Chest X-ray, AP view. Patient: 59 years old, sex M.
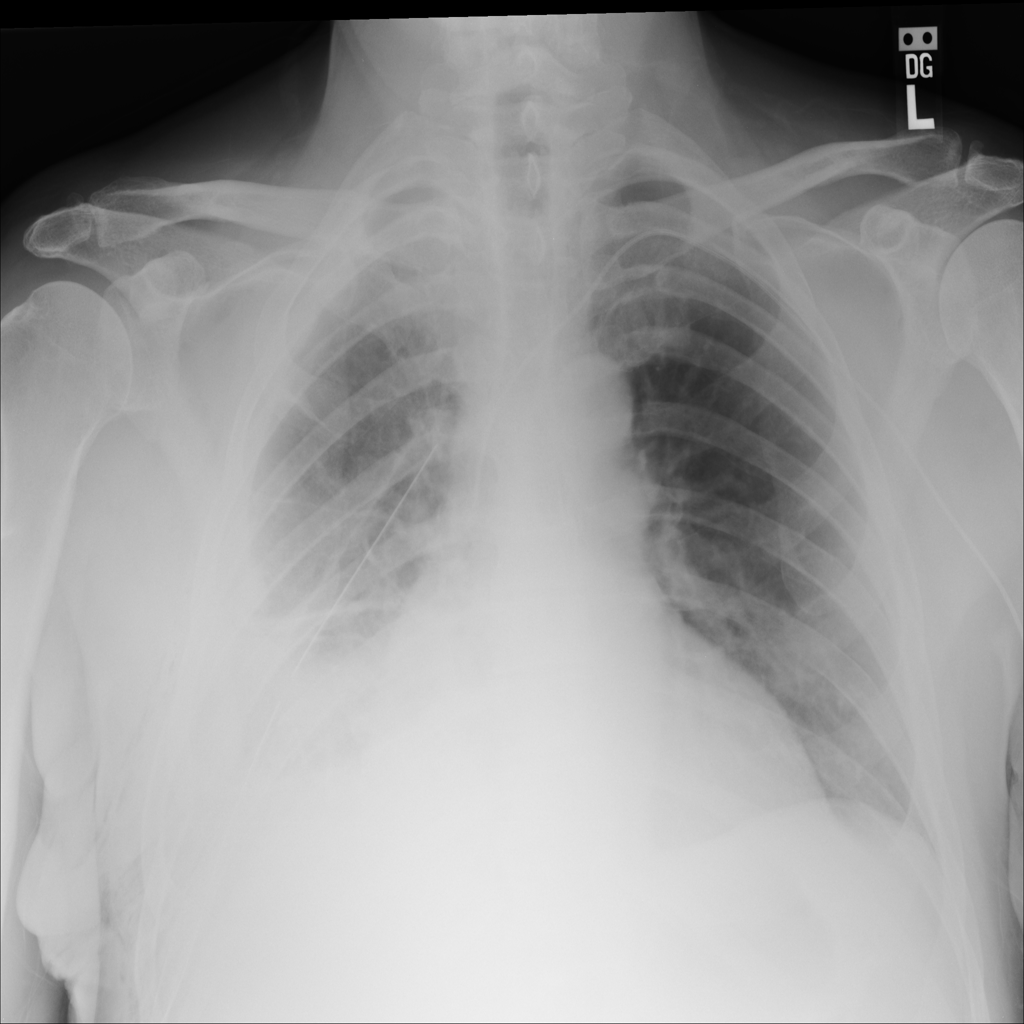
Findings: No Finding